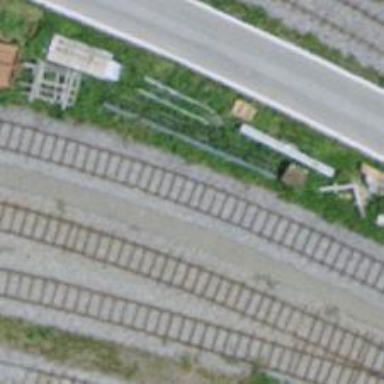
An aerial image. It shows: Single railway spur track.